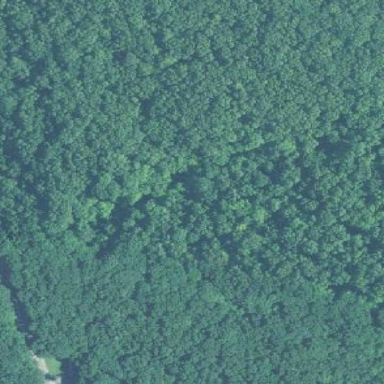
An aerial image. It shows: Nature reserve within woodland area.